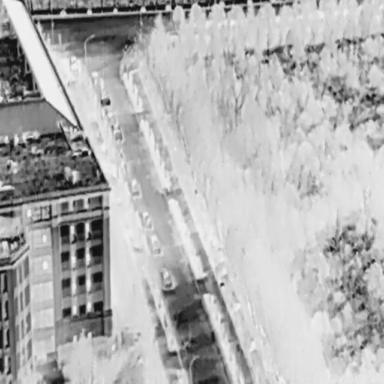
There are four Cars in the infrared image.